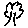
Label: tree